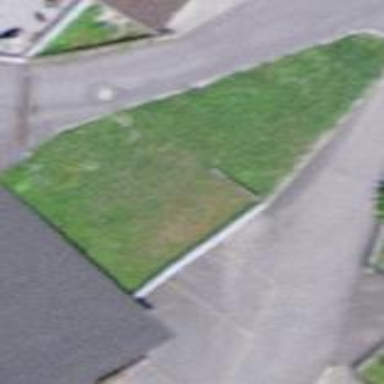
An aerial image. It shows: Garage building.